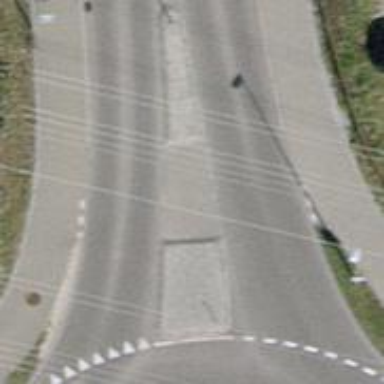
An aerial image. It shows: Unmarked crossing with pedestrian island.